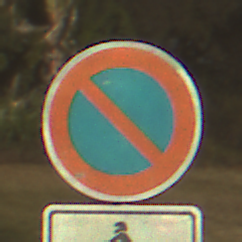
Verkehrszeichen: EingeschraenktesHalteverbot
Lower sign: HinweisDurchSinnbild18
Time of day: SunriseSunset
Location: Outdoor (Nature)
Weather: Clear
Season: NotSpecified
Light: Natural